Question: Imagine I have an <URL> with the following rectangle:

I want to calculate the Y coordinate reported by Inkscape ('596.654').
How can I do it (manually) ?
I tried this:
1. The top of the page seems to have a Y coordinate of 744.
2. I subtract from that number the y coordinate of the rectangle in the XML editor (417) and its height (37) and get 744 - 417 - 37 = 290.
Note that the rectangle doesn't have any transforms and doesn't belong to a group.
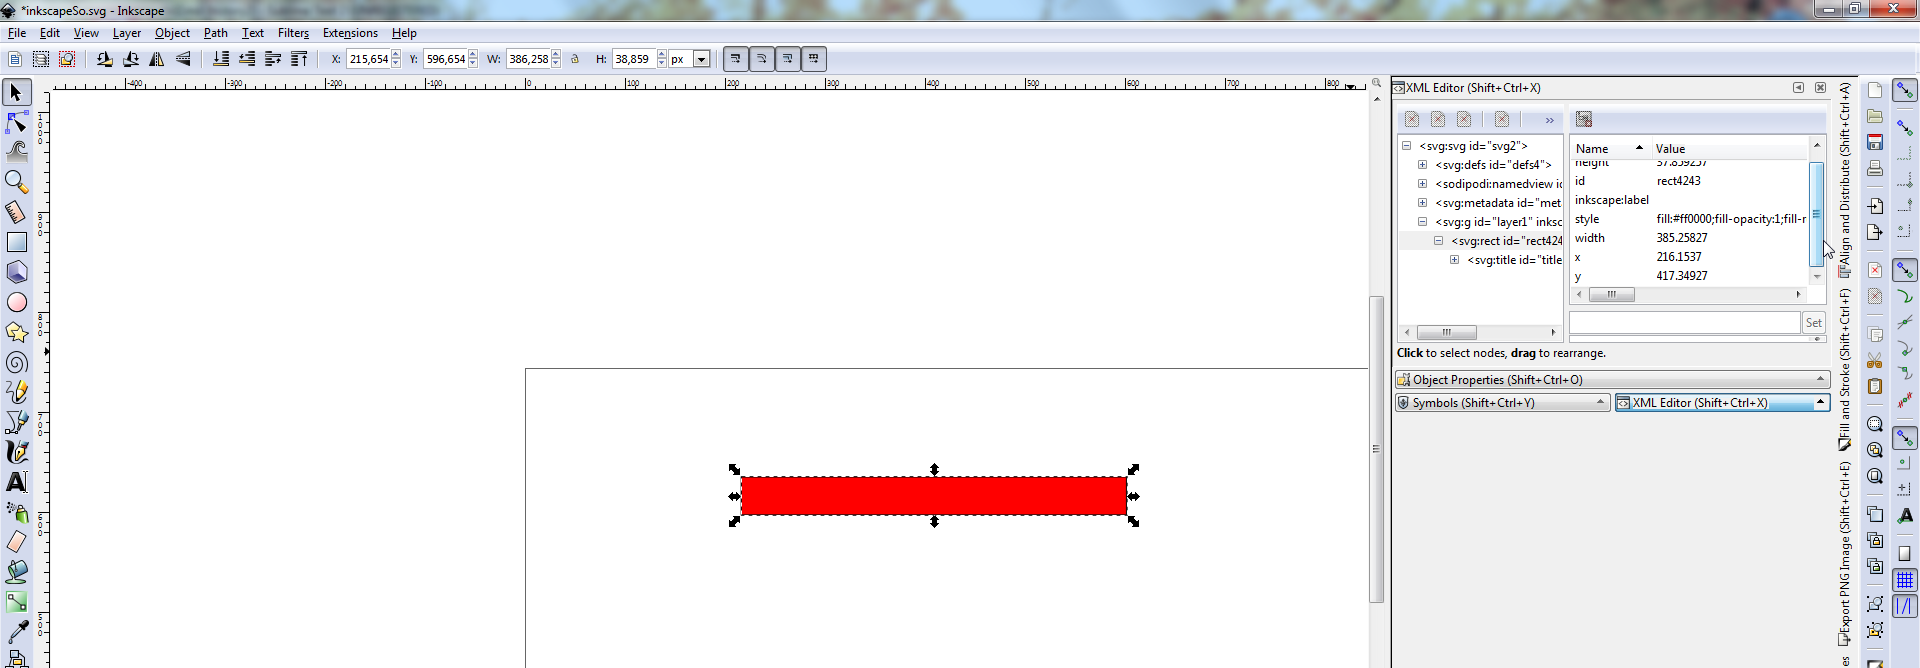
Answer: Here's the simplified version of your SVG with only the relevant information included:
'''
<svg width="297mm" height="210mm"
viewBox="0 0 <PHONE> 744.09448">
<g transform="translate(0,-308.26772)">
<rect x="<PHONE>" y="417.34927"
width="385.25827" height="37.859257"
style="stroke-width:1;"
/>
</g>
</svg>
'''
Despite what you thought, there a transform in there (in the group).
SVG internal coordinates have their origin in the top left. Whereas Inkscape displays a converted value relative to the more normal origin at bottom left. The displayed value also takes into account the stroke width.
Your rectangle is drawn (internal coords) at
'''
y = rectY + translateY
= 417.34927 - 308.26772
= 109.08155
'''
The page has a height of 744.09448. So the displayed ccoordinate will be:
'''
y = pageHeight - rectY - rectH - strokeWidth/2
= 744.09448 - 109.08155 - 37.859257 - 0.5
= 596.653673
'''